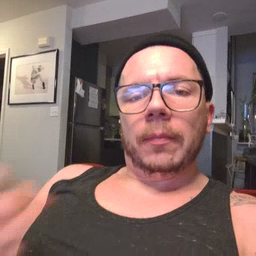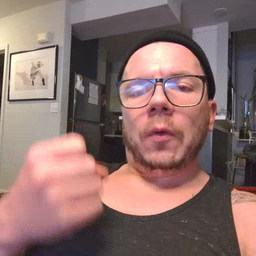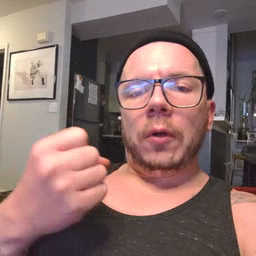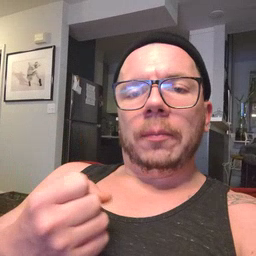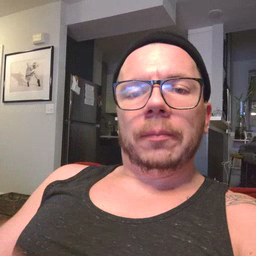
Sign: car